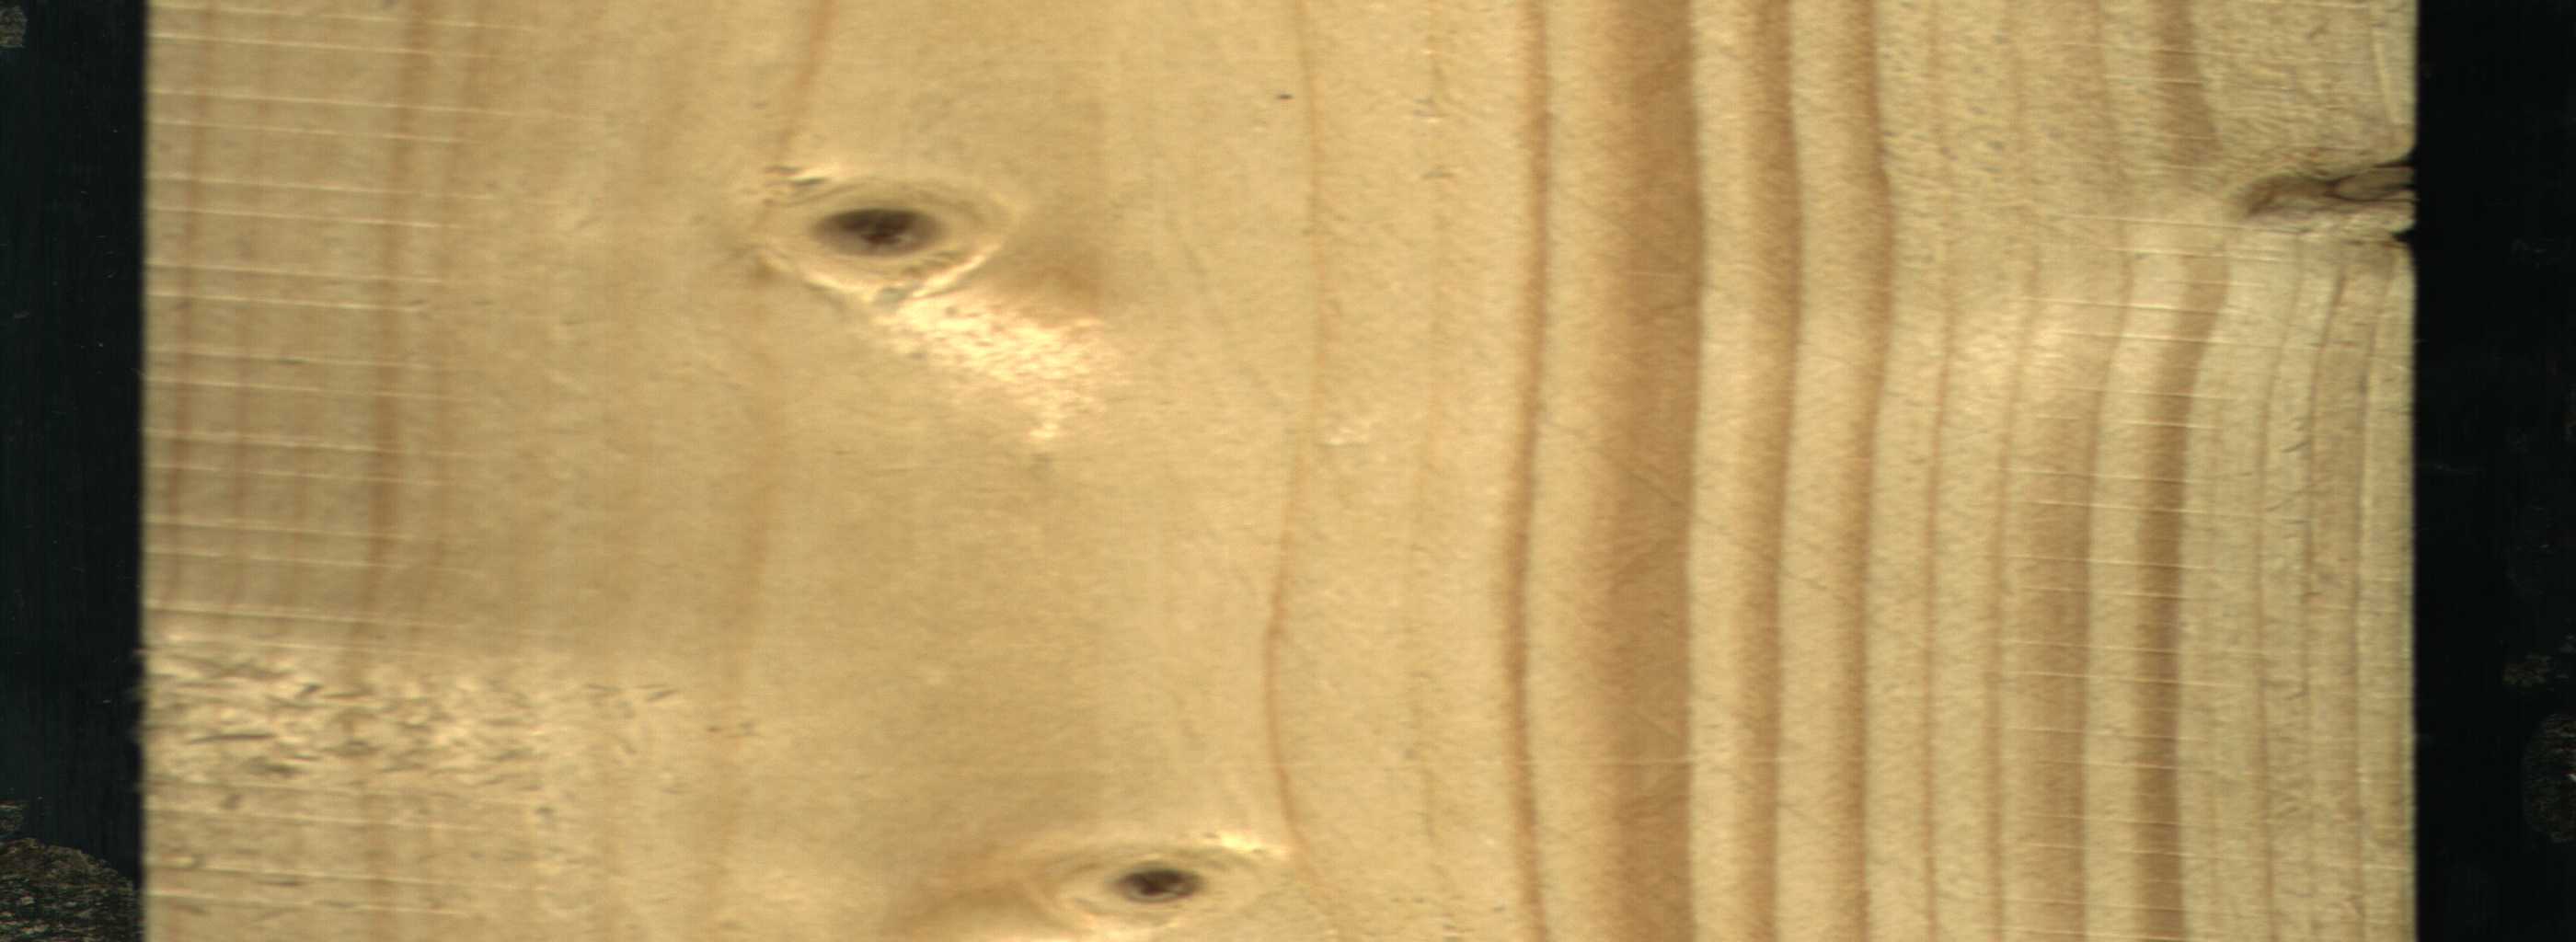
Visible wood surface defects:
Live_Knot
Live_Knot
Live_Knot